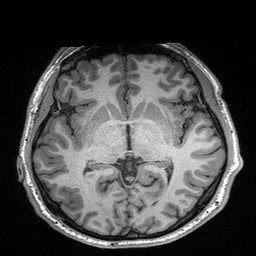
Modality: T1w
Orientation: coronal
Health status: healthy
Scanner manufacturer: siemens
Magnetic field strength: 3 T
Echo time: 0.00298 s